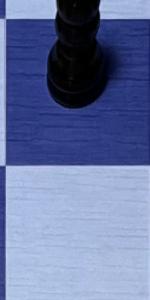
Label: Empty